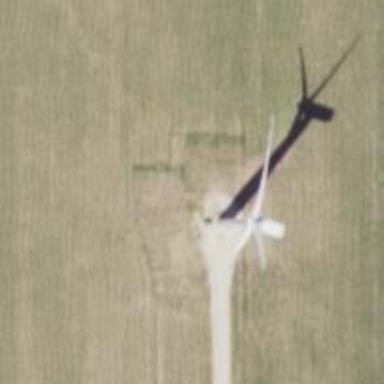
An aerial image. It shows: Wind generator powered by horizontal axis wind turbine.